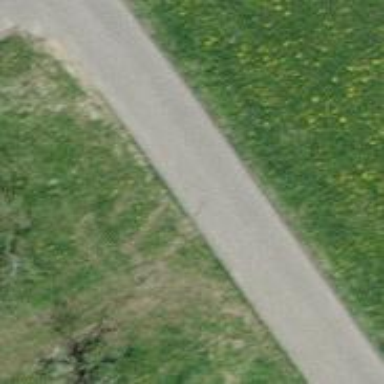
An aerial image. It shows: Asphalt road in residential area.